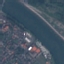
Label: River